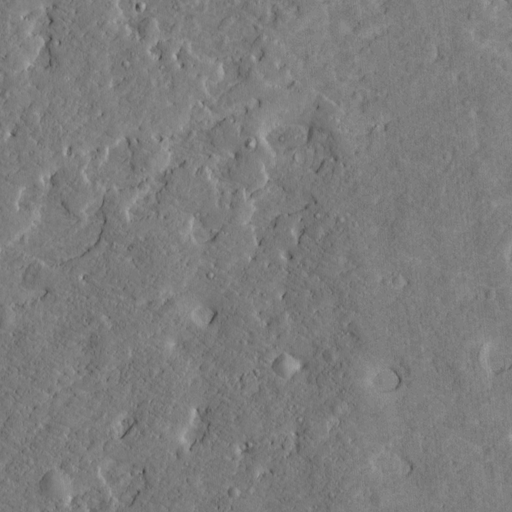
Classes present: Background